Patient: sex M, age 78
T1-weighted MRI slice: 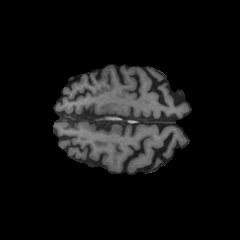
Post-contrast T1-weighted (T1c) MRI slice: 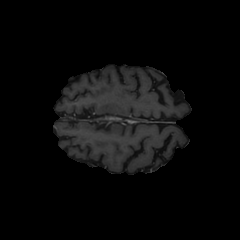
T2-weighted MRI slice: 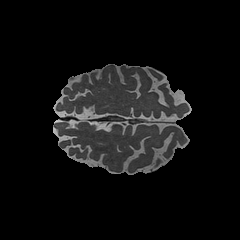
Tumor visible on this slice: no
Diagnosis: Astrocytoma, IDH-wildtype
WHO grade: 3